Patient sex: M
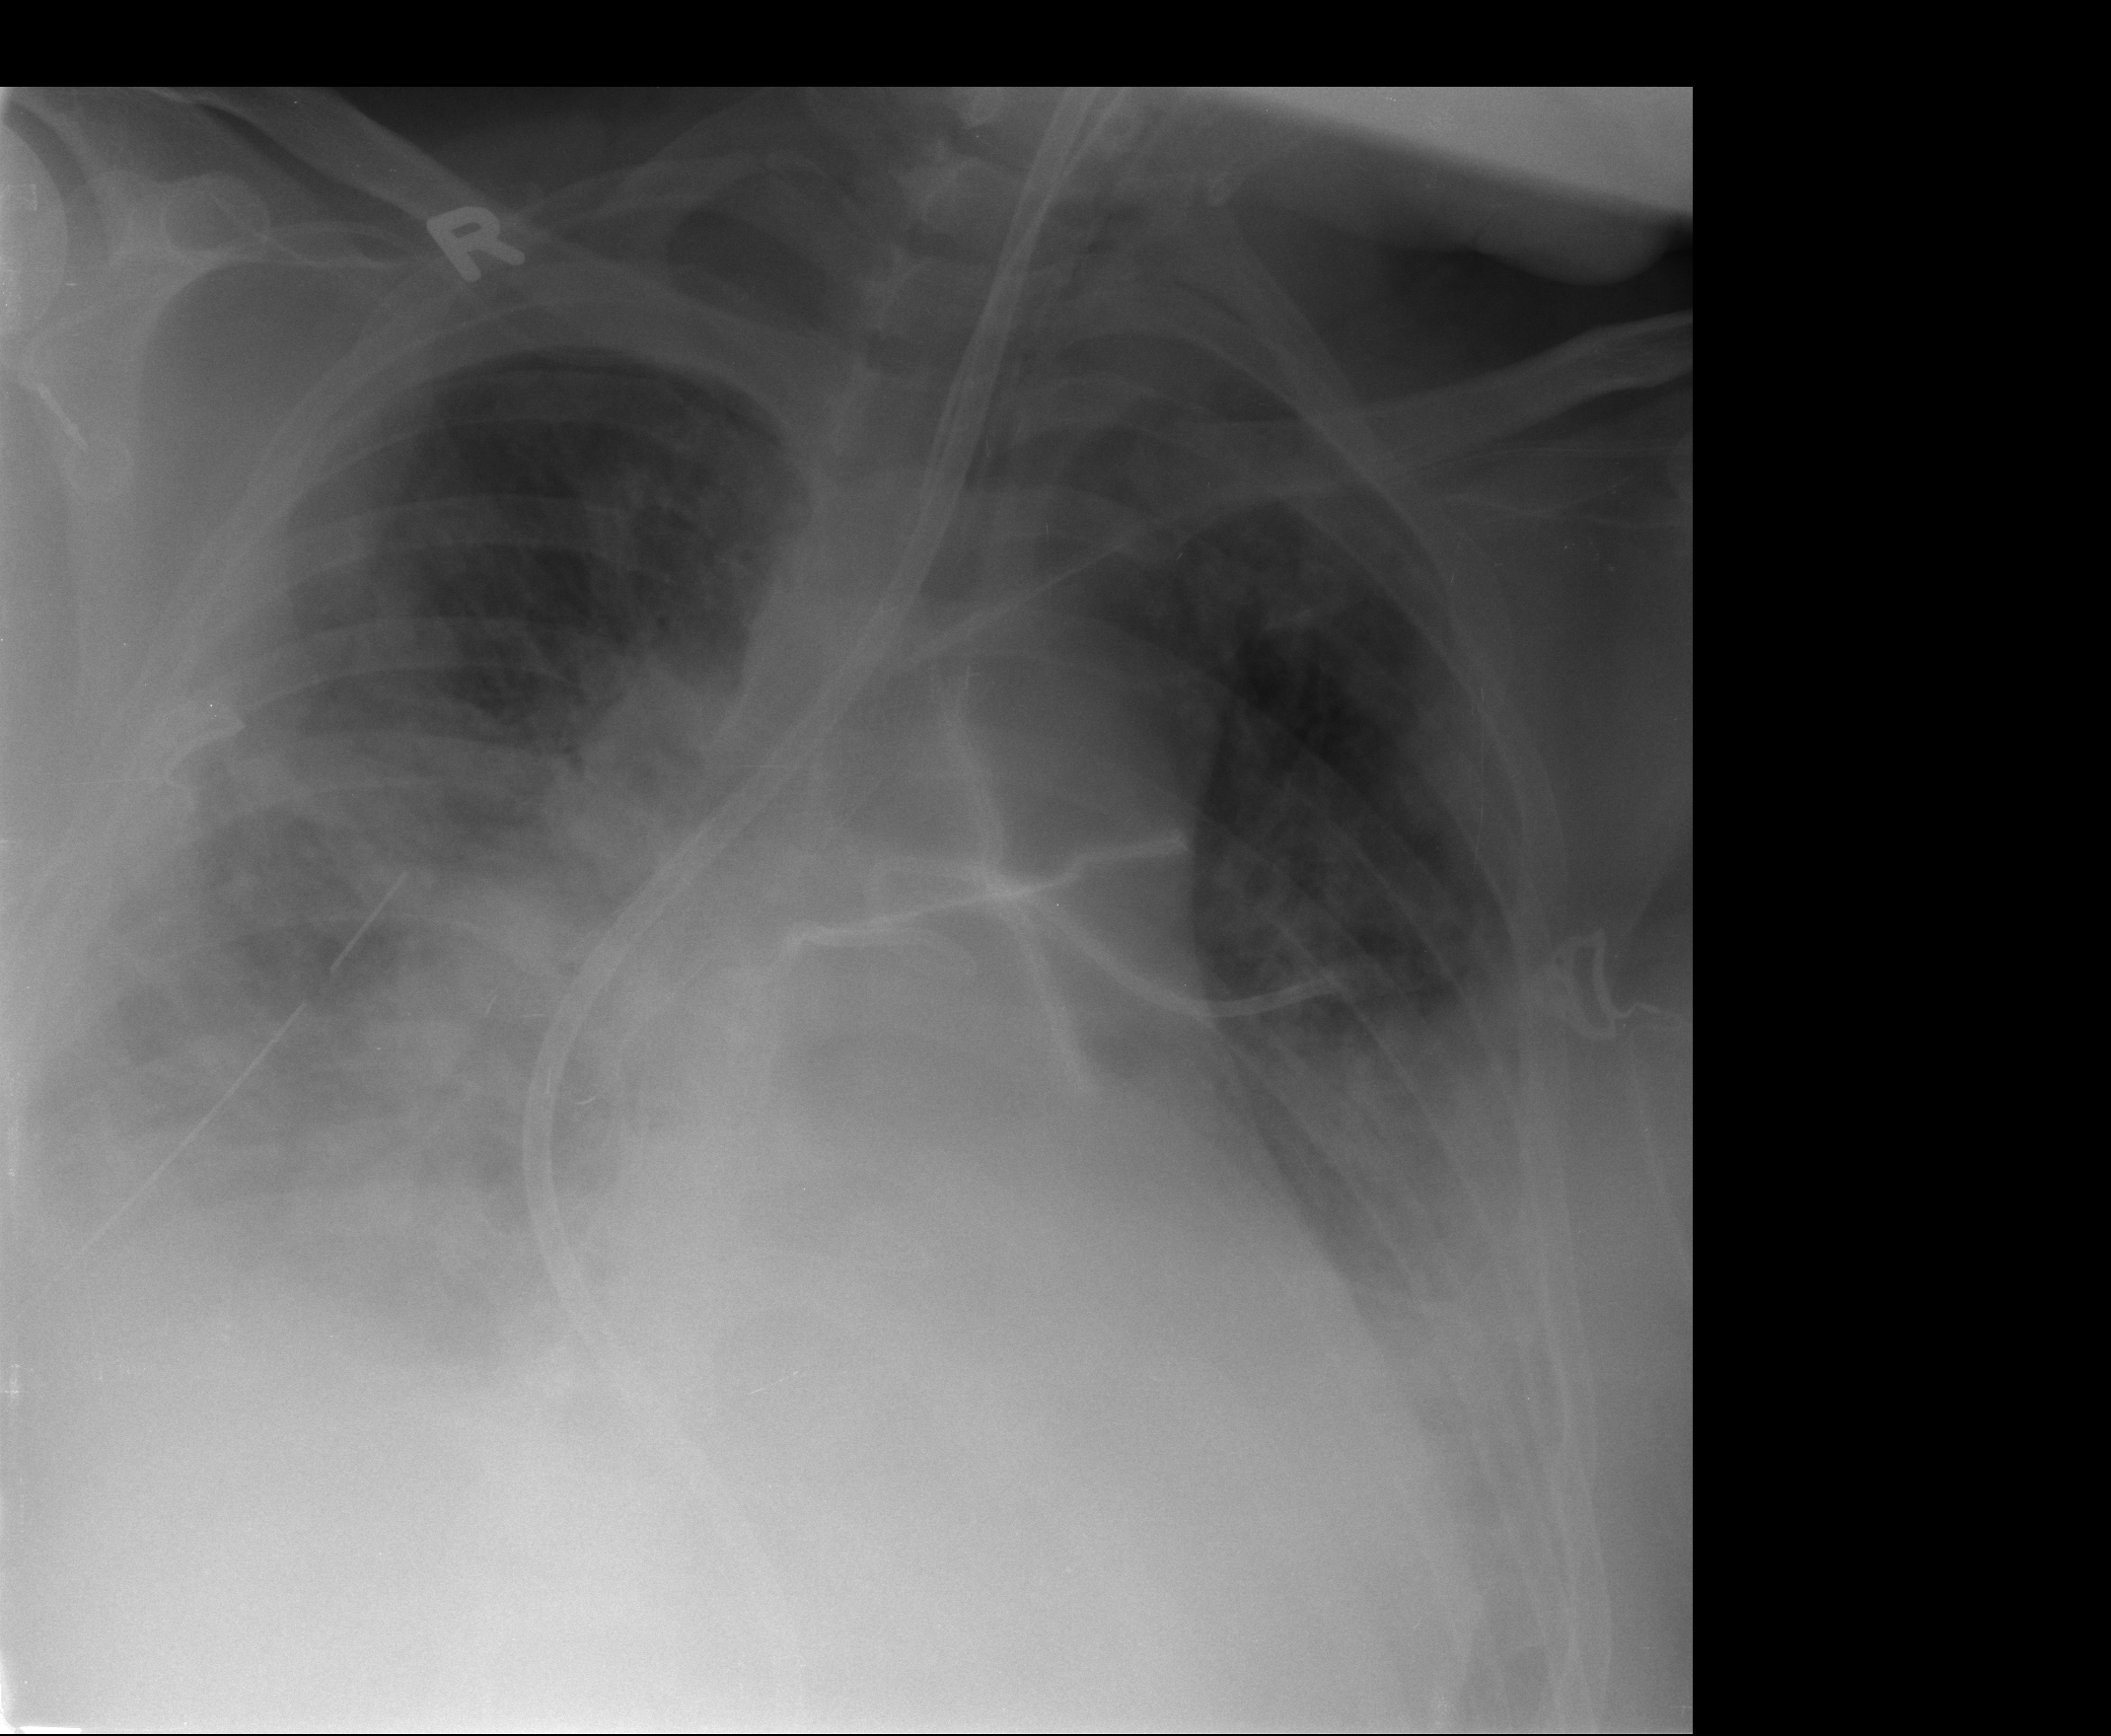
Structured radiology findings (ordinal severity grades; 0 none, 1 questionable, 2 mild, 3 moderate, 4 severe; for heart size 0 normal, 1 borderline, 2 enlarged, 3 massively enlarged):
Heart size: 2
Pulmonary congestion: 2
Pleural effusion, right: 2
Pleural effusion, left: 0
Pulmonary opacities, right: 3
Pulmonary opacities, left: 3
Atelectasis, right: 3
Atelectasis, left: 3